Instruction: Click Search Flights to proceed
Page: home
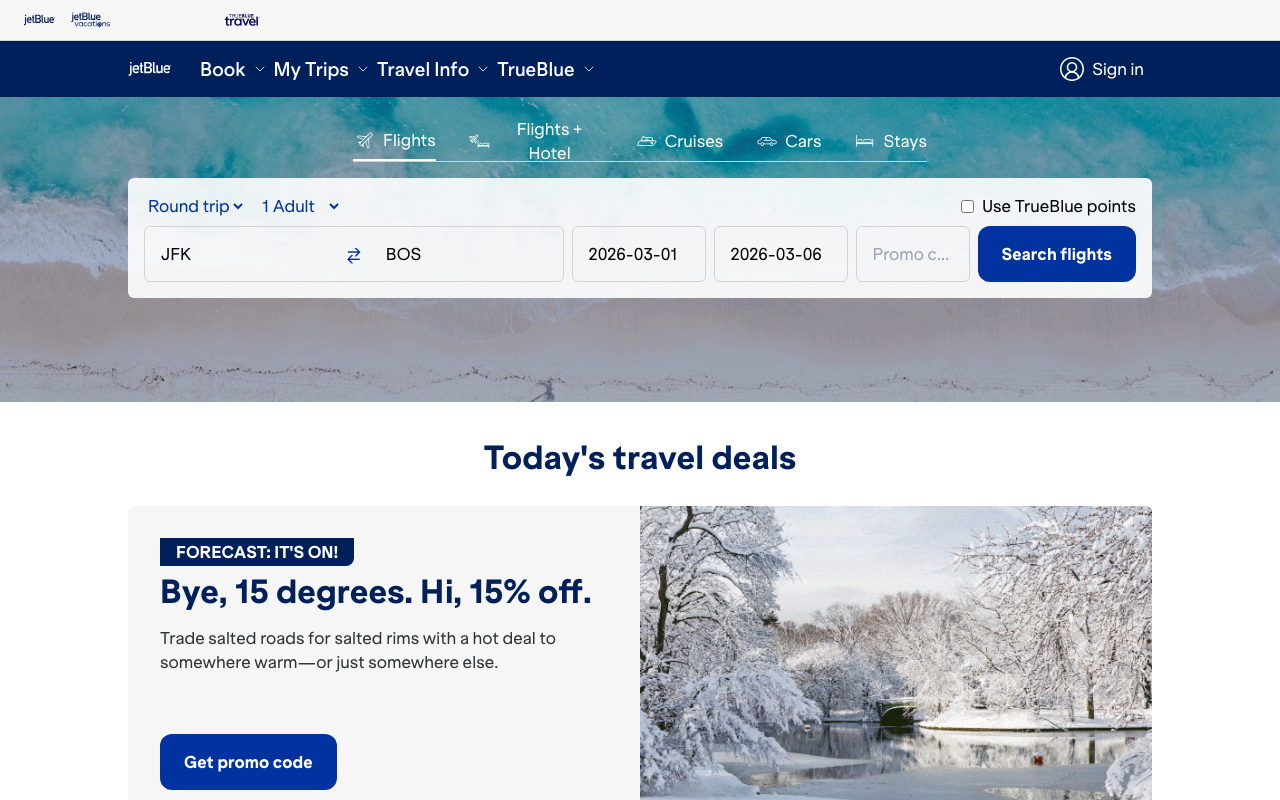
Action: click